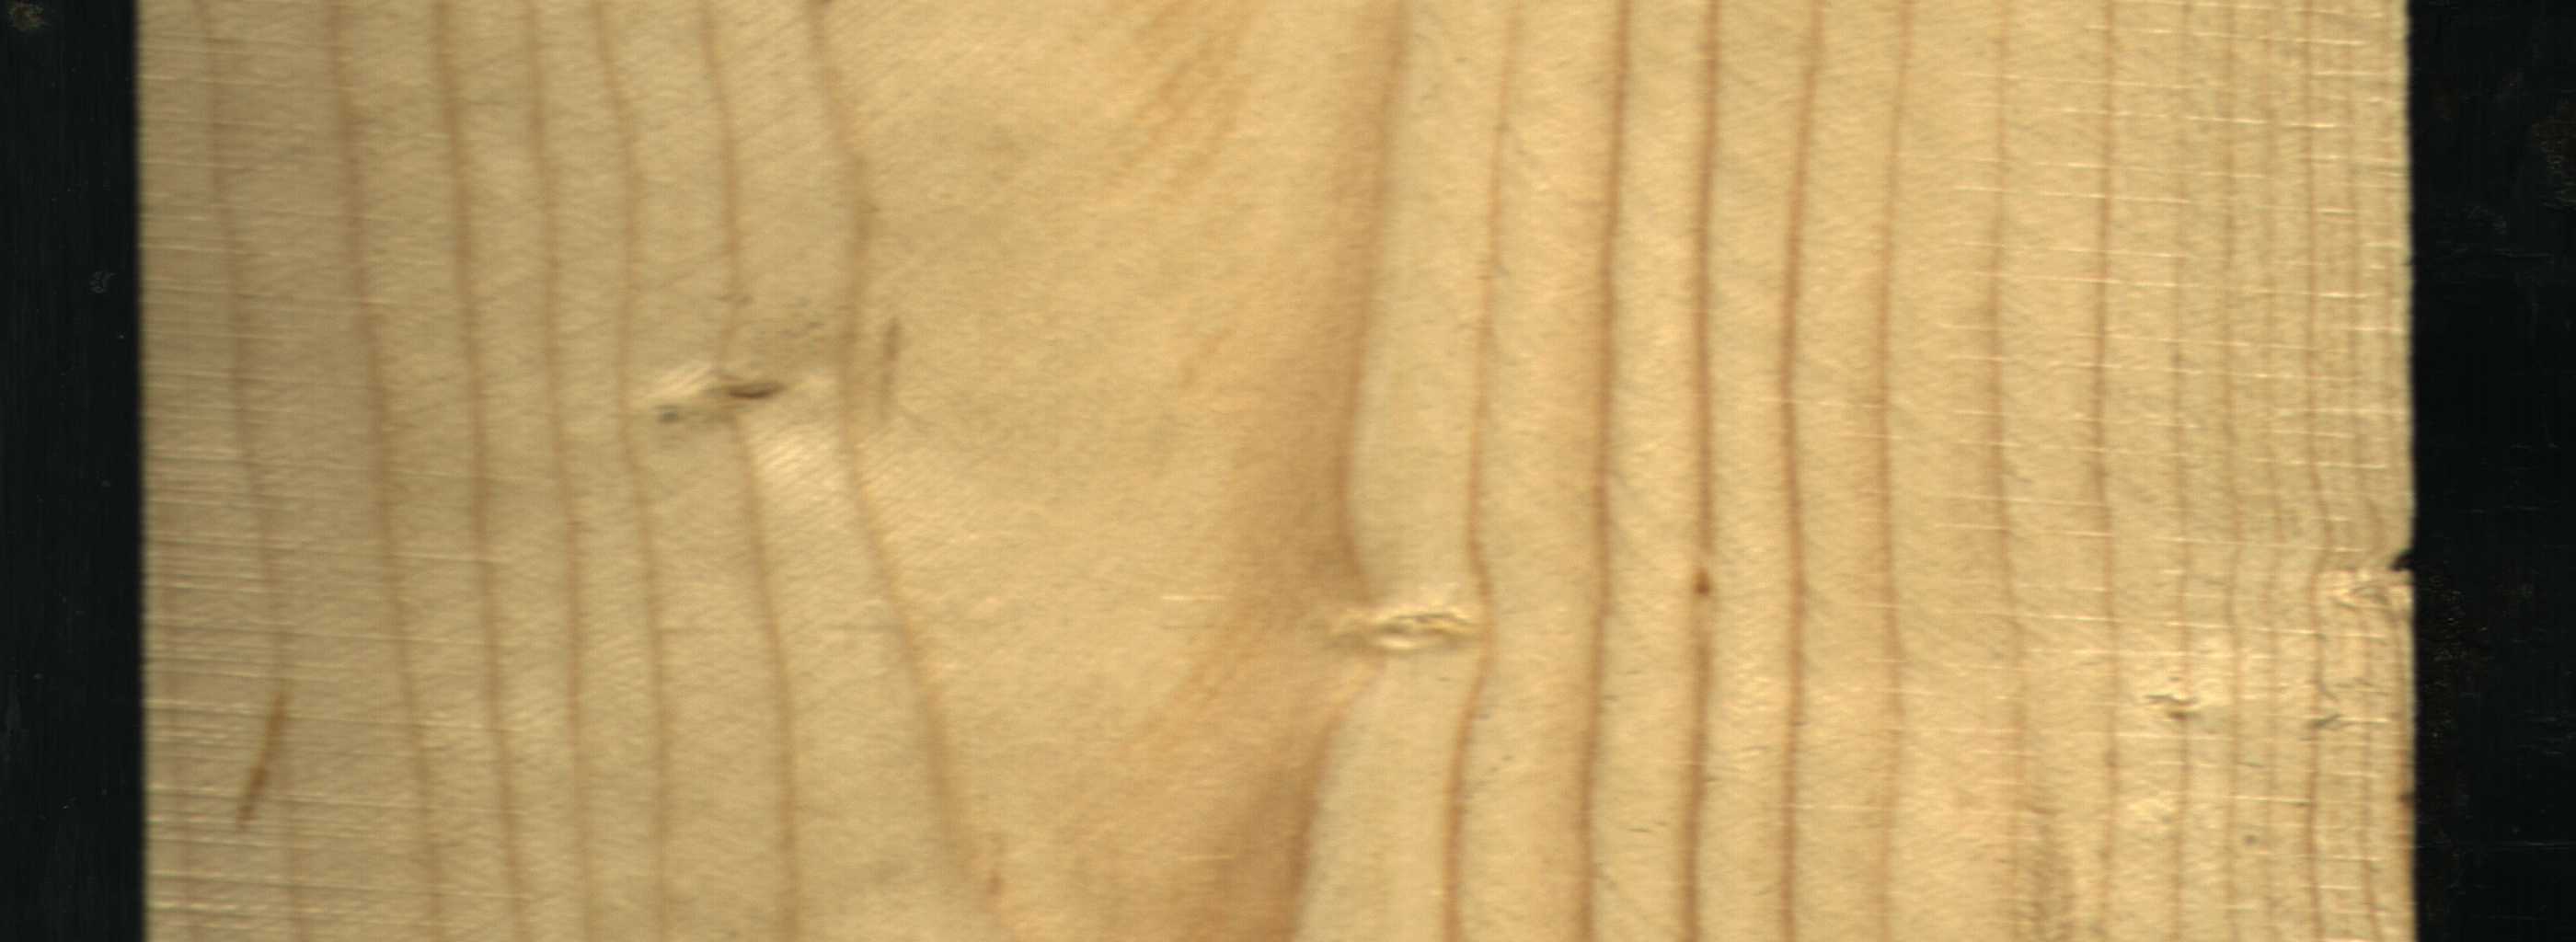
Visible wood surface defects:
Live_Knot